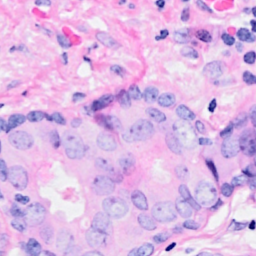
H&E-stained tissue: Breast